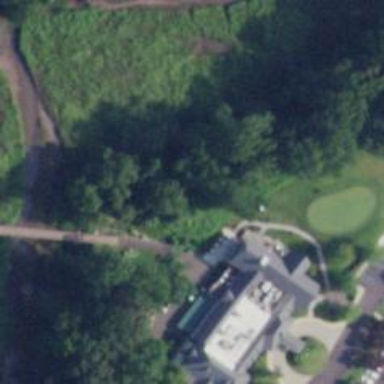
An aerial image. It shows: Pathway for golfing.